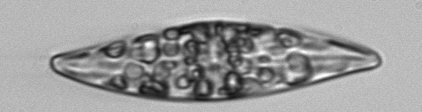
Label: Pleurosigma